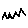
Label: zigzag